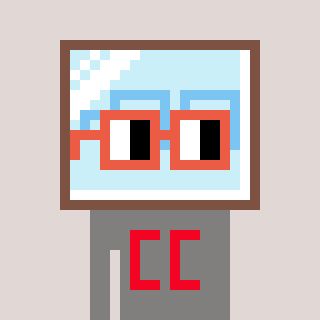
a pixel art character with square orange glasses, a mirror-shaped head and a bluegrey-colored body on a warm background